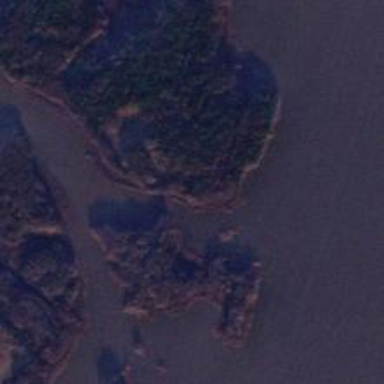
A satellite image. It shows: Islet.